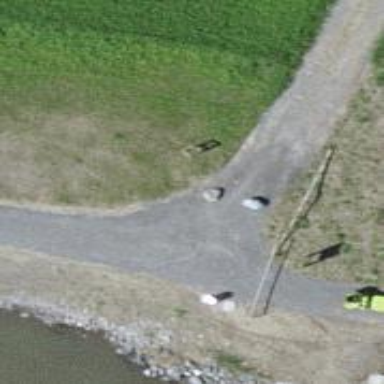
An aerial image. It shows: Bollard barrier.